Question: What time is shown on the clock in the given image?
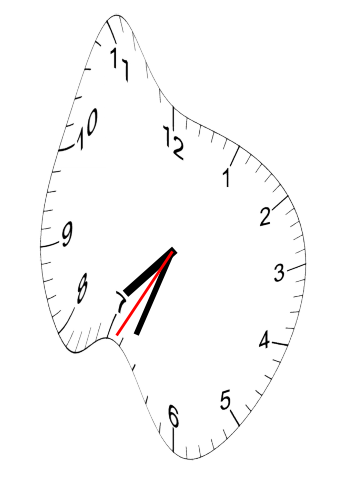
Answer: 07:33:35